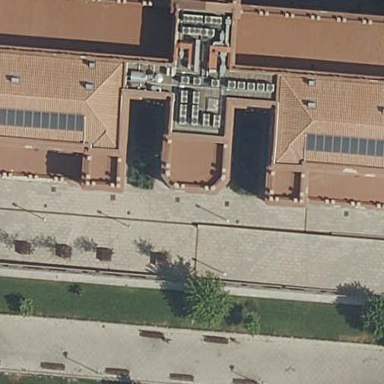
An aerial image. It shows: Public government office.